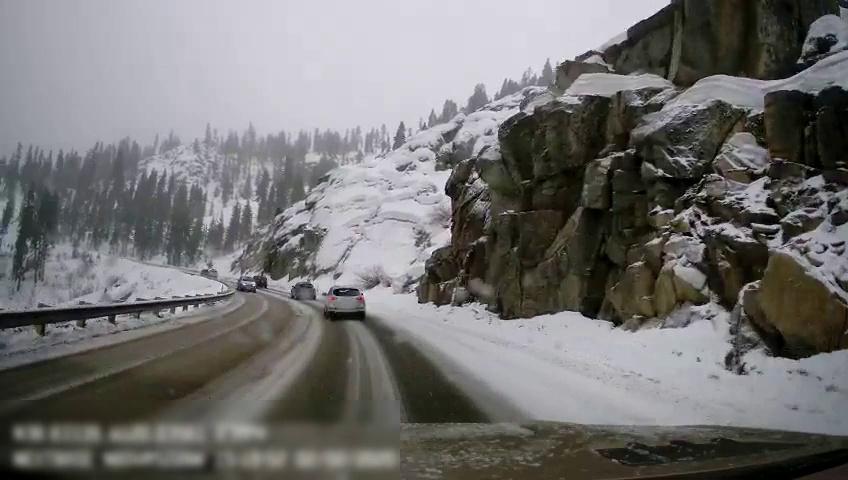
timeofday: Day
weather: Snowy
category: Drivable Space
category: Vehicles | SUV
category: Vehicles | Car
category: Vehicles | Car
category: Vehicles | Car
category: Vehicles | Car